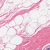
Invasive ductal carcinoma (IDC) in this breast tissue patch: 0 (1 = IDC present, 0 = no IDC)